九年级 · 度量几何学
(本小题8.0分)

为了估计河的宽度, 勘测人员在河的对岸选定一个目标点 $A$, 在近岸分别取点 $B, D, E, C$, 使点 $A$, $B, D$ 在一条直线上, 且 $A D \perp D E$, 点 $A, C, E$ 也在一条直线上, 且 $D E / / B C$. 经测量 $B C=25$ 米, $B D=12$米, $D E=40$ 米, 求河的宽度 $A B$ 为多少米.

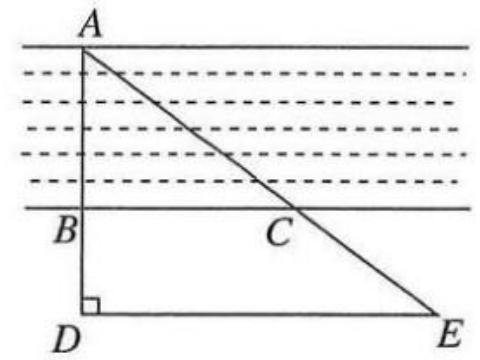
答案:  $\because B C / / D E, \therefore \triangle A B C \sim \triangle A D E, \therefore \frac{B C}{D E}=\frac{A B}{A D}$, 即 $\frac{25}{40}=\frac{A B}{A B+12}$, 解得 $A B=20$. 故河的宽度 $A B$ 为 20米.